Question: Neither Eclipse nor IBM RAD 8 work. When these IDE validate Java, they report false errors which blocks the build. Evidence:

Even though I comment out the code it is reporting an error. I do clean, I do build, I make a completely new project from scratch, I switch between Eclipse and IBM RAD 8 and they couldn't even get code validation to work in these IDE:s. When I delete the code part it complains about, the IDe finds the code that it says is not there so the report is self-contradictory.
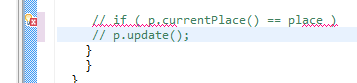
Answer: Normally you should not share workspaces between Eclipse variants. The .project configuration file is not designed for that.
Unzip a fresh Eclipse, make a fresh workspace and reimport your sources from your source repository. If that works, drop your current, faulty workspace.